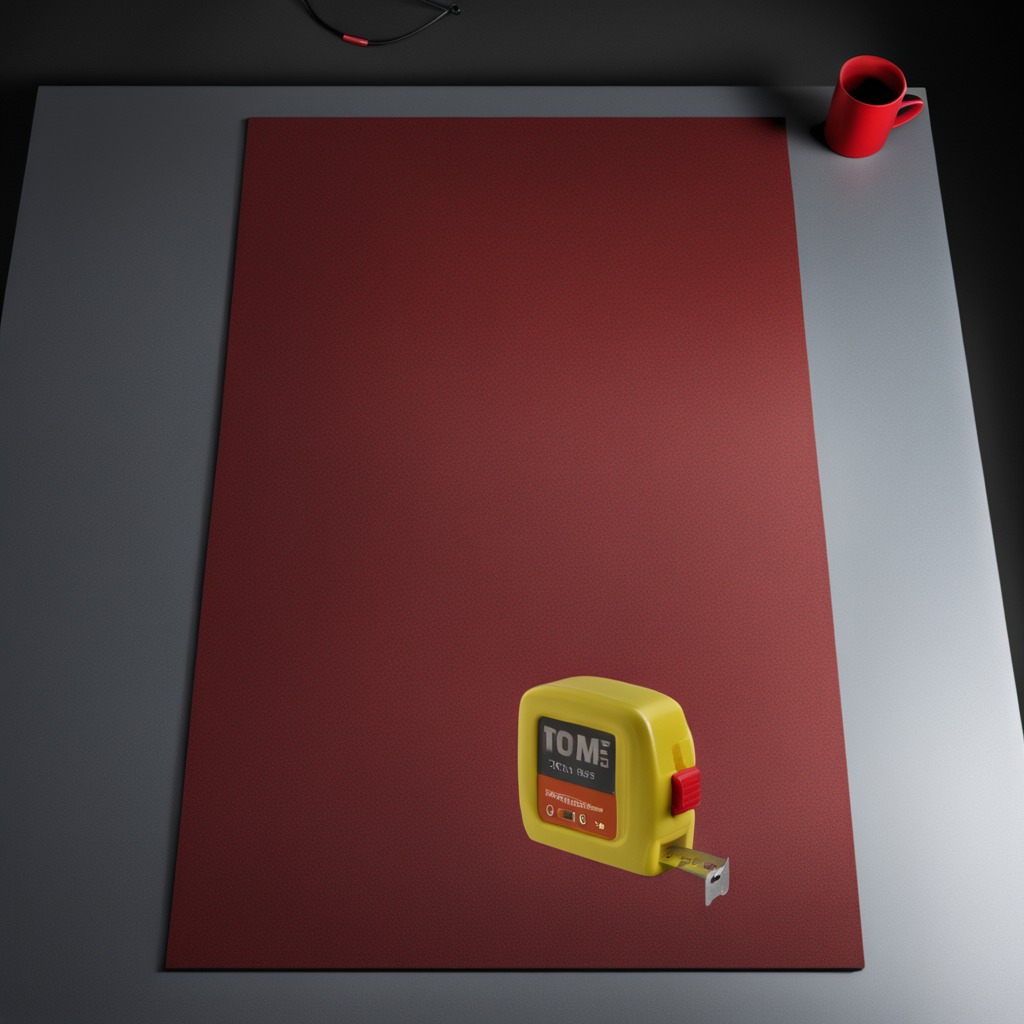
A measuring tape is lying on the clean granite tabletop.